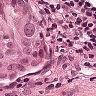
Metastatic tissue present: yes